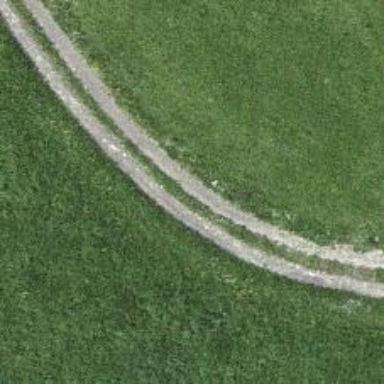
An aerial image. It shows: Grass track with Grade 4 tracktype.